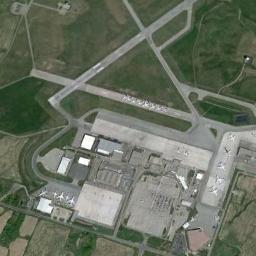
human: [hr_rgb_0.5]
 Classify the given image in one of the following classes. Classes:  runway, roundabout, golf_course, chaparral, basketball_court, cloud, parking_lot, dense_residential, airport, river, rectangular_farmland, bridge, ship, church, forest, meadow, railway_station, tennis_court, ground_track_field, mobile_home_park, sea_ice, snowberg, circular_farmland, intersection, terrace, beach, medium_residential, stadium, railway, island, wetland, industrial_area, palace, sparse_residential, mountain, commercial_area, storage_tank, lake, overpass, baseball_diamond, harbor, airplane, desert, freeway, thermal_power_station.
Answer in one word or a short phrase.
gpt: airport